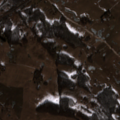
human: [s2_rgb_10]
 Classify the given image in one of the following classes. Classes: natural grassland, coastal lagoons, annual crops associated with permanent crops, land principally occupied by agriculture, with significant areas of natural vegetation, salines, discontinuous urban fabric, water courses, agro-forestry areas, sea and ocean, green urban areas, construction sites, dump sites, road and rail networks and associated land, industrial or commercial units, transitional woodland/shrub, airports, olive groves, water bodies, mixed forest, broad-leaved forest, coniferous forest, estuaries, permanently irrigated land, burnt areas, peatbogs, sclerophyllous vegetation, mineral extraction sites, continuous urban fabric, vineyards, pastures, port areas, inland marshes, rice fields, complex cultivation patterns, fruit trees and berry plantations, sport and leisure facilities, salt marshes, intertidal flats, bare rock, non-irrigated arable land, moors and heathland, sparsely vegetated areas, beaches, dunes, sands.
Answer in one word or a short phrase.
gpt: non-irrigated arable land, complex cultivation patterns, land principally occupied by agriculture, with significant areas of natural vegetation, broad-leaved forest